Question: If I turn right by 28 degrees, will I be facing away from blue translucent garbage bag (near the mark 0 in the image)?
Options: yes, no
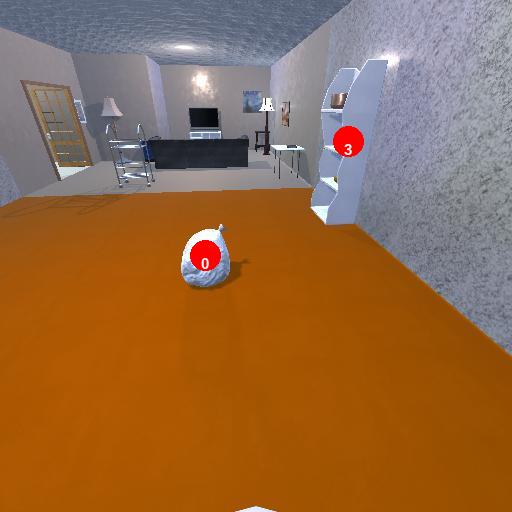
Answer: yes